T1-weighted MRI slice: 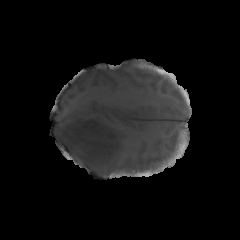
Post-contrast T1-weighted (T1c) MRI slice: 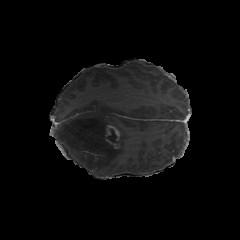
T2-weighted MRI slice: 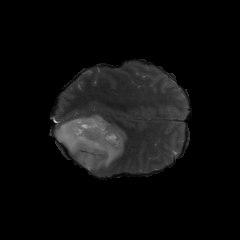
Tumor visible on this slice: yes